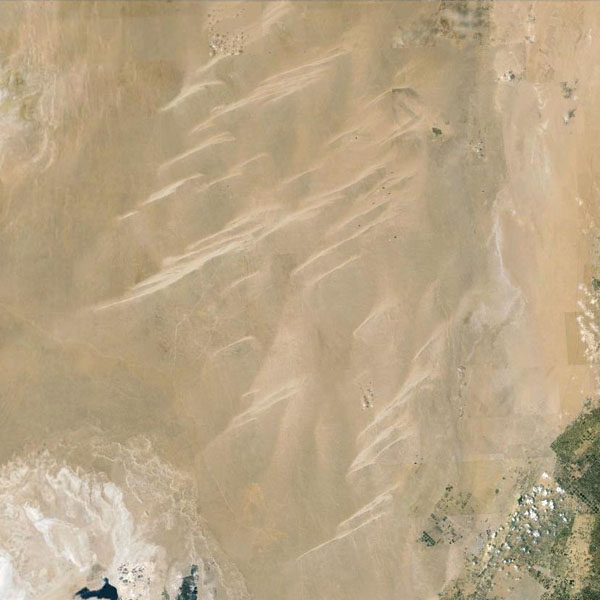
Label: Desert